Field crop: maize
Growth stage: 2
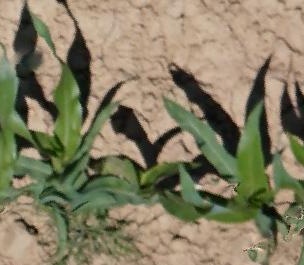
Species: maize